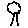
Label: tree